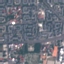
Land use / land cover class: Residential